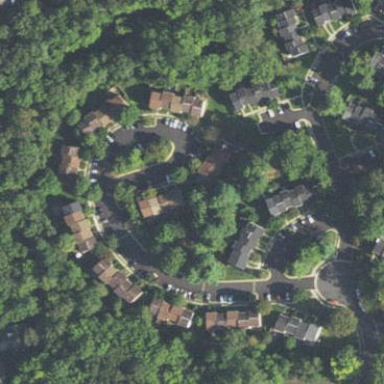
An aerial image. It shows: Residential area within neighborhood.